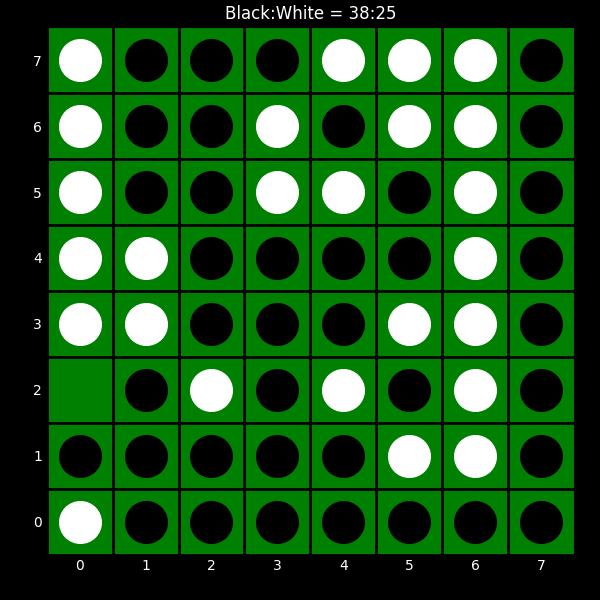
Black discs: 38
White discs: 25